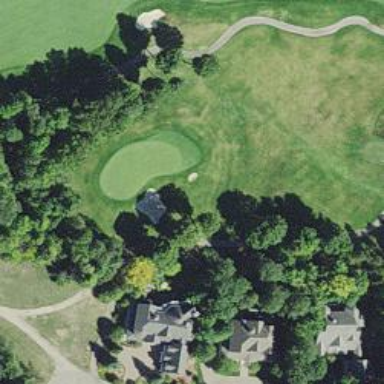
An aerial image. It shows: Golf hole.